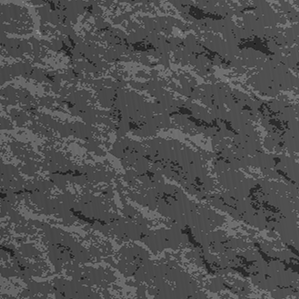
Label: frost